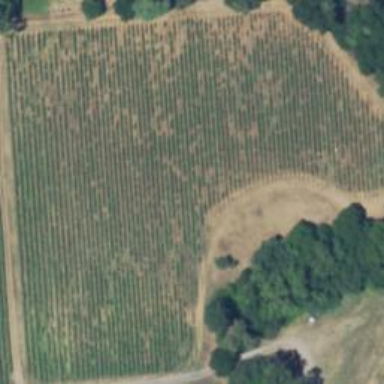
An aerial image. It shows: Vineyard where grapes are grown.